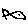
Label: fish